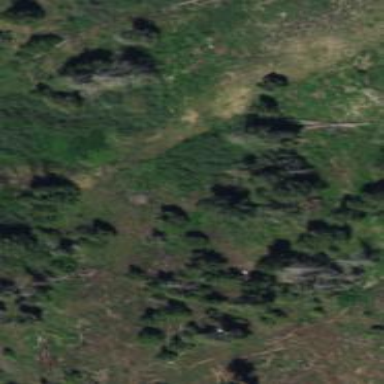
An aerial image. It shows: Evergreen woodland with needle-leaved trees.